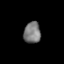
Tissue: prostate
Cell type: T cells
Senescence score: 0.2663
Nuclear area (px): 356
Mean DAPI intensity: 121.84